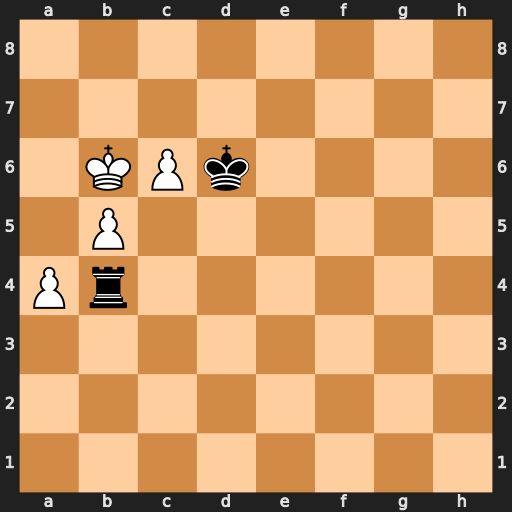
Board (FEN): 8/8/1KPk4/1P6/Pr6/8/8/8
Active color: w
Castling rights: -
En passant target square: -
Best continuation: a5 Rg4 a6